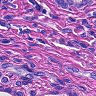
Metastatic tissue present: yes